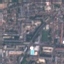
Land use / land cover class: Residential